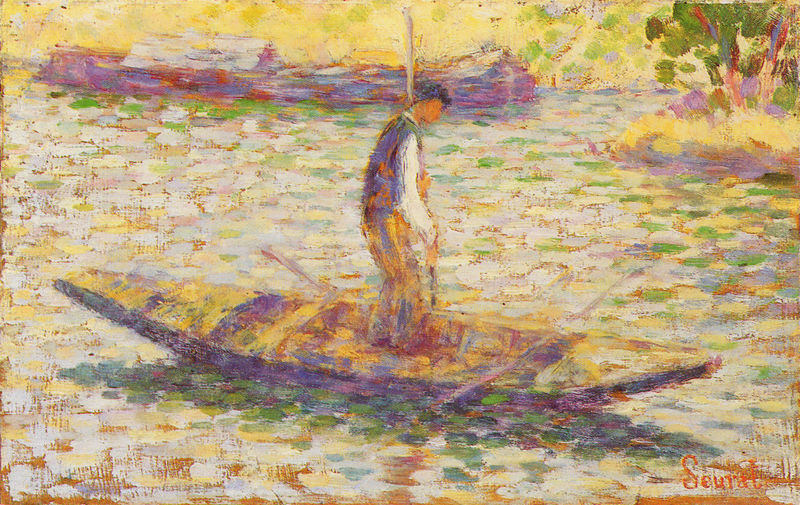
Titel: Le Pêcheur
Künstler: Georges Pierre Seurat
Standort: New Haven (Connecticut)
Institution: Yale University Art Gallery
Schlagwörter: baum, blau, blätter, mann, meer, schatten, wasser, weiß, bäume, fluss, gelb, grün, impressionismus, mädchen, ocker, see, teich, ufer, braun, bunt, frankreich, hell, holz, hut, licht, lichter, orange, schwarz, blick, dach, rot, beige, alt, hemd, jacke, kappe, mensch, stehen, ärmel, schauen, signatur, bach, häuser, natur, spiegelung, busch, büsche, gewässer, pastos, sonne, insel, land, stehend, pflanze, rosa, boot, boote, kahn, ruder, stock, schiff, schiffe, stab, fischer, pointilismus, farbe, hellgrün, lila, violett, klein, sigantur, arbeiter, anleger, dick, duktus, monet, ruderboot, ruderer, glänzen, weste, striche, bauer, flieder, glitzern, punkte, fischerboot, kanu, seen, punkt, tupfen, quer, angel, stand, pinselstrich, flecken, fisch, seerosen, seurat, plein air, seerose, stange, anker, getupft, stecken, angler, angeln, fischen, erwartung, pointillismus, air, plein, staken, fährmann, überfahrt, spigelung, abdeckung, seurrat, duktud, schif, freiluft, hausboot, attellier, stecher, pointer, pontiert, reflktion, stechkahn, stram, bootsfahrer